【题型】解答题　【知识点】函数　【难度】easy
如图，反比例函数$y=\dfrac{k}{x}(k>0)$与矩形$OABC$的边交于$P$、$Q$两点，与对角线$OB$交于点$D$，其中$A$、$C$在坐标轴上，$BD=2OD$，若$\triangle OBP$的面积为$4$，求$k$的值．

\vspace{0.2cm}
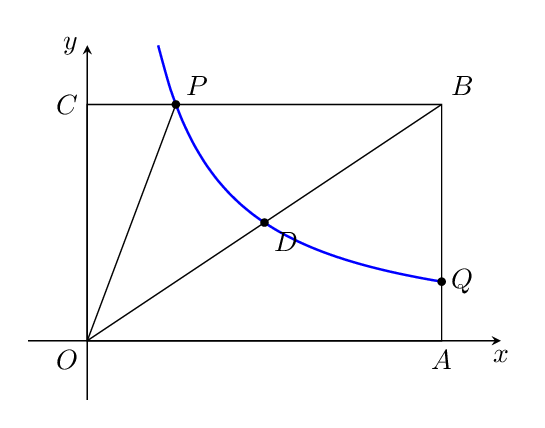
【解答】
\noindent \textbf{【答案】} $1$

\vspace{0.2cm}
\noindent \textbf{【分析】} 该题主要考查了反比例函数几何意义运用，解题的关键是表示出$S_{\triangle OBP}$．
由题意得，$OB=3OD$，设$D$坐标$(a,b)$，则$B$坐标$(3a,3b)$，得出$k=ab$，即可得$\triangle OBC$面积为$\dfrac{9}{2}k$，$\triangle OPC$面积为$\dfrac{1}{2}k$，得出$S_{\triangle OBP}=4k$，即可求解；

\vspace{0.2cm}
\noindent \textbf{【详解】} 解：由题意得，$OB=3OD$，
设$D$坐标$(a,b)$，则$B$坐标$(3a,3b)$，
$\because$点$D$在反比例函数图像上，
$\therefore k=ab$，
则矩形$OABC$面积为$9ab=9k$，$\triangle OBC$面积为$\dfrac{9}{2}k$，

$\because P$在反比例函数图像上，
$\therefore \triangle OPC$面积为$\dfrac{1}{2}k$，
$\therefore S_{\triangle OBP}=S_{\triangle OBC}-S_{\triangle OCP}=\dfrac{9}{2}k-\dfrac{1}{2}k=4k$，
$\therefore 4k=4$，
$\therefore k=1$．